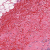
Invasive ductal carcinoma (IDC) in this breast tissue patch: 0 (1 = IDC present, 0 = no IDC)